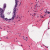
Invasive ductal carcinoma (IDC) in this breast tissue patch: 0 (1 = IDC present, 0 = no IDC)